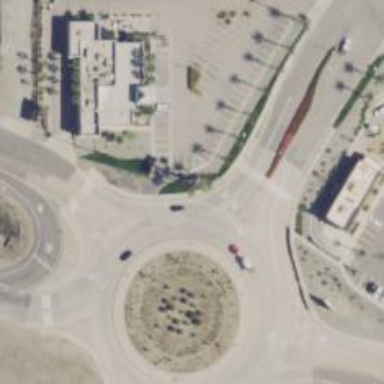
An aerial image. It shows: Secondary road around roundabout.